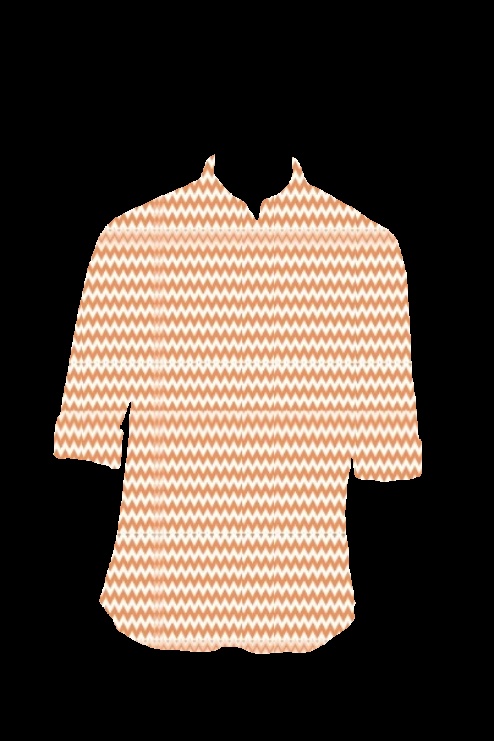
orange white chevron tee